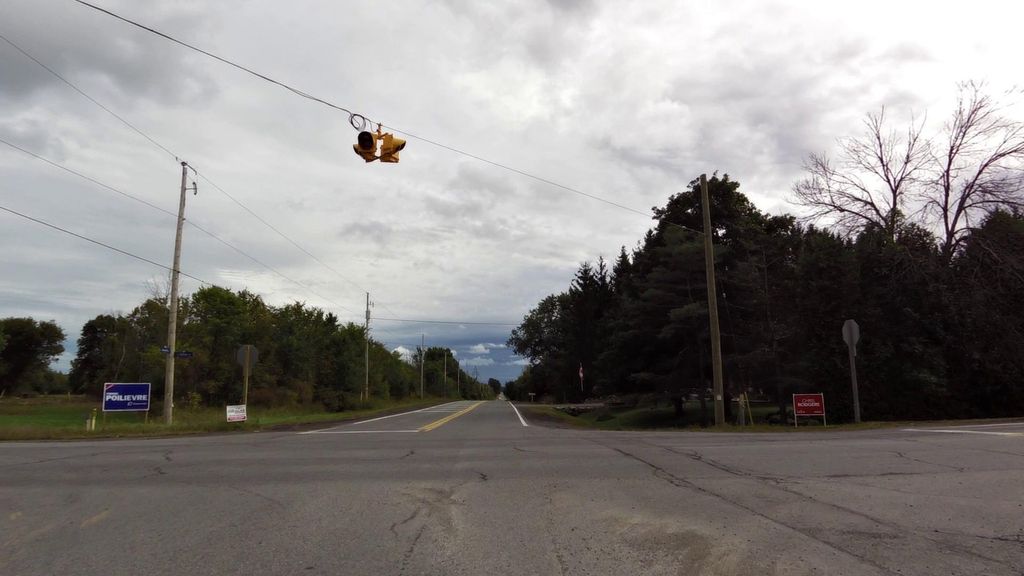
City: ottawa-gatineau